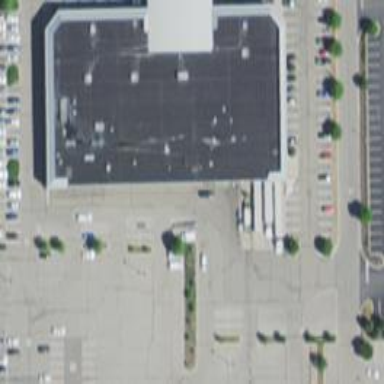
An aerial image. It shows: Supermarket located in marketplace building.